Field crop: tomato
Growth stage: 1
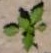
Species: solanum